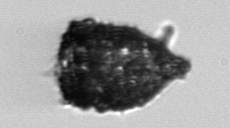
Label: Tintinnopsis